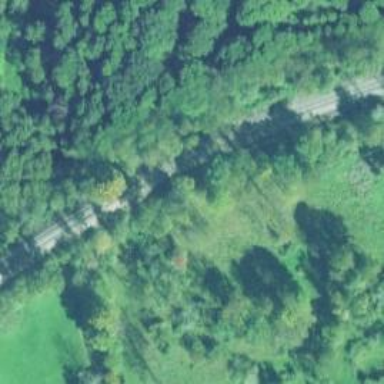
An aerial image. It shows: Railway track.